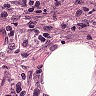
Metastatic tissue present: yes